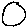
Label: circle